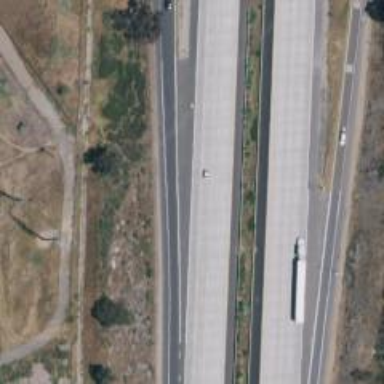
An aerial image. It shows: Motorway link.